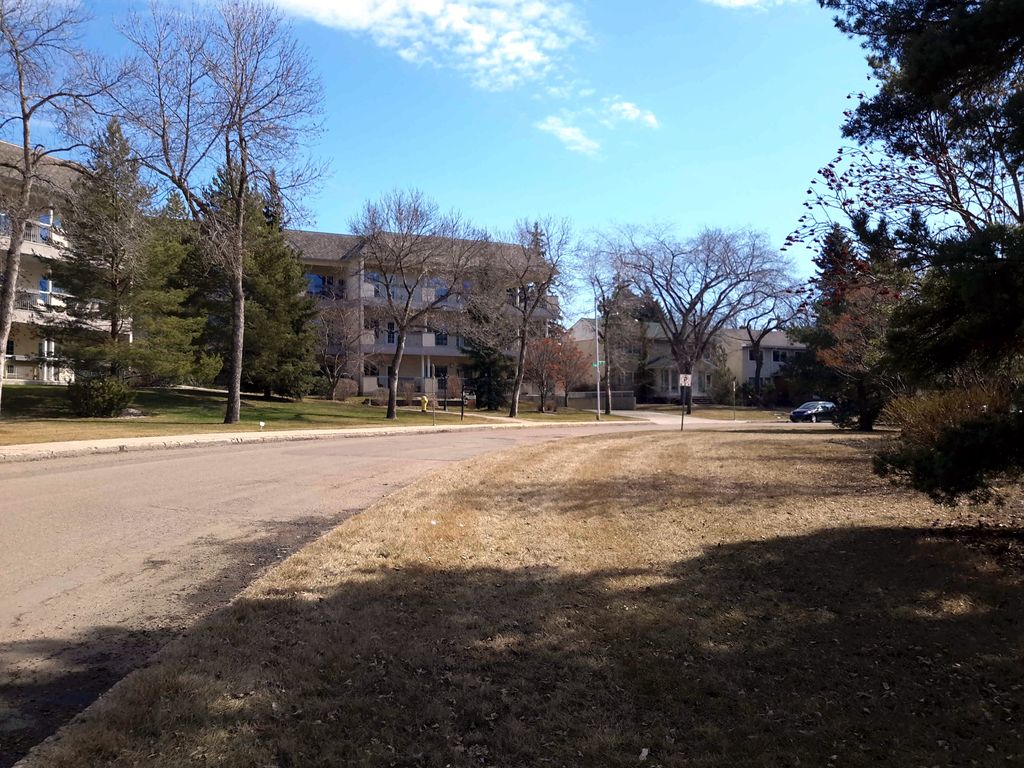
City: edmonton